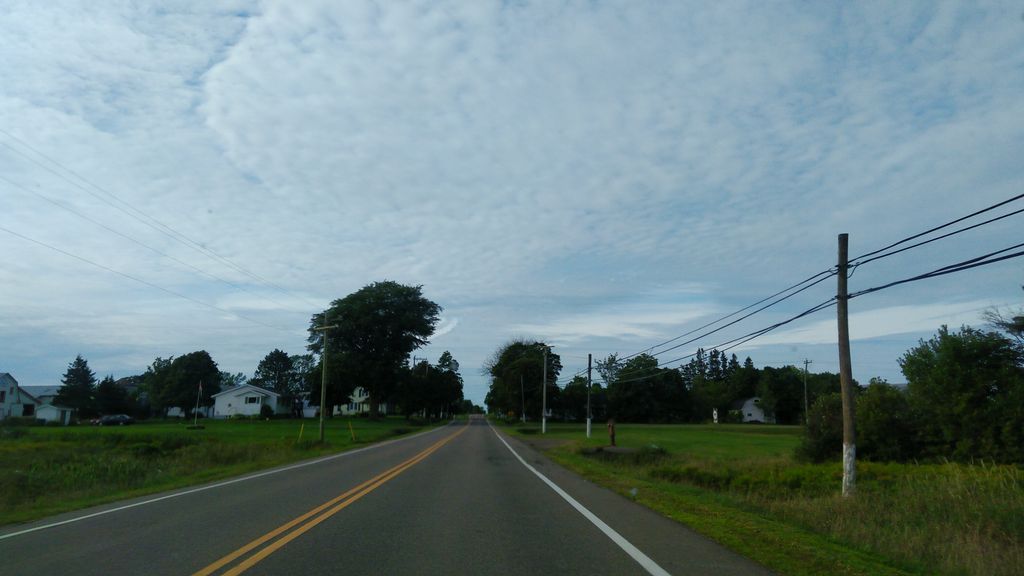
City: charlottetown